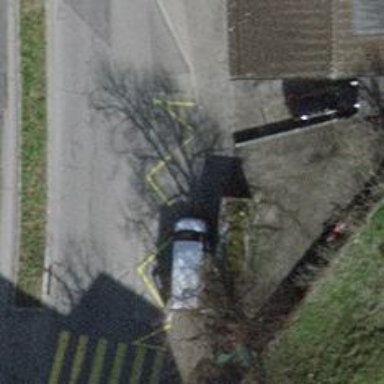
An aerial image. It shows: Recycling container for green waste found in recycling facility.